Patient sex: F
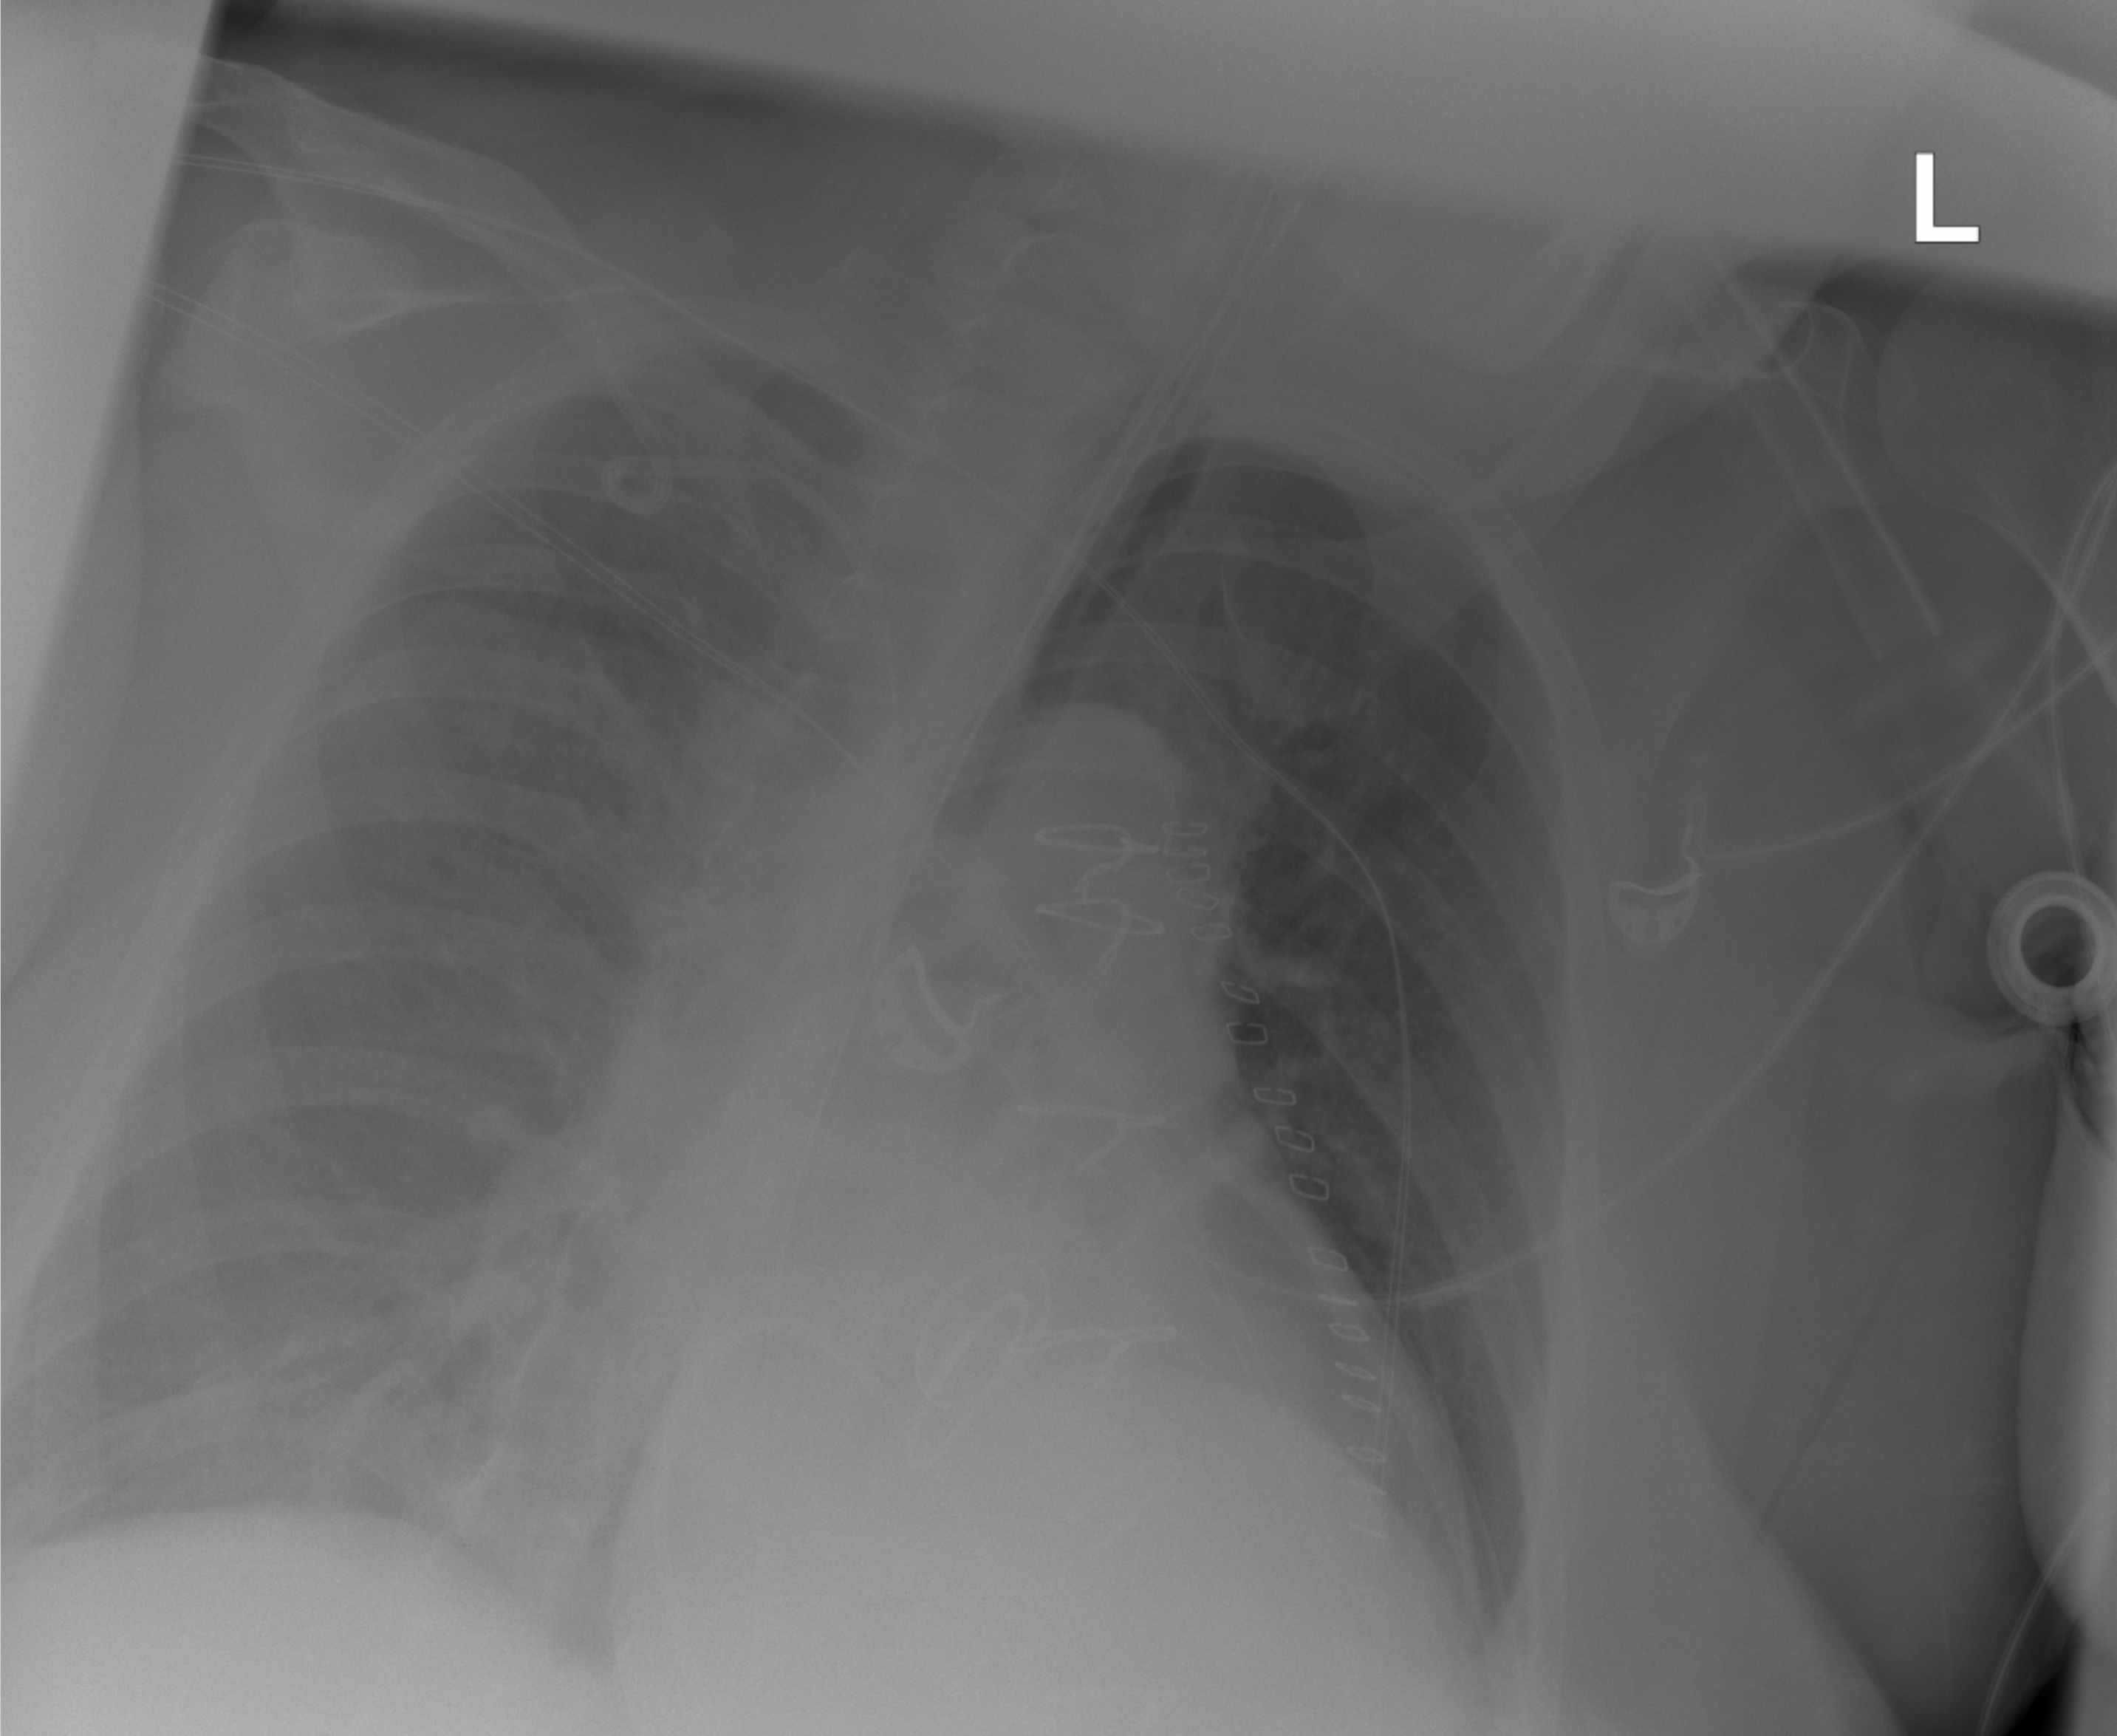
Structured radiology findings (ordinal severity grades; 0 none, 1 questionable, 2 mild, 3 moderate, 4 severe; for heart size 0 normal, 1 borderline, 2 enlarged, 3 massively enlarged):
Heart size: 0
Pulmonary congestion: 1
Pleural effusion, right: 0
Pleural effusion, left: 0
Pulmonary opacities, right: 2
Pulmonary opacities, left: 0
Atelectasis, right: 2
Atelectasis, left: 0